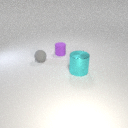
large cyan metal cylinder to the right of small purple rubber cylinder